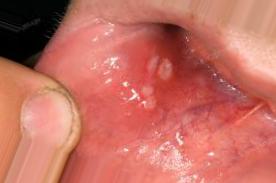
Condition: Mouth Ulcer